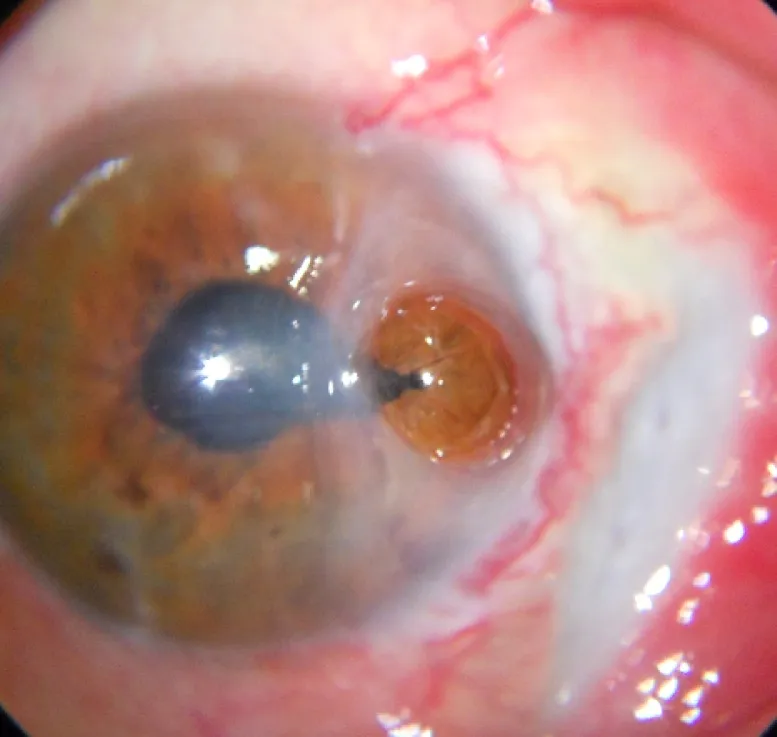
Corneal perforation (3.5 mm) with iris presenting at the site with extensive corneo-limbo-scleral melt.
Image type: medical_photograph (other_medical_photograph)